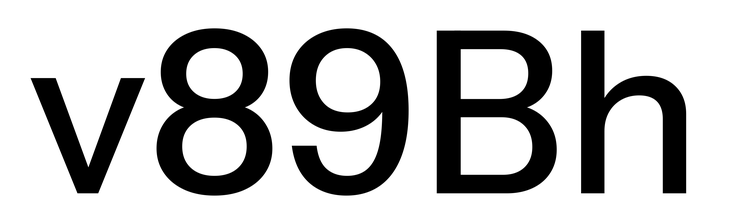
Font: InstrumentSans_Medium